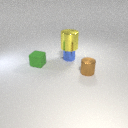
small brown metal cylinder to the right of small green rubber cube